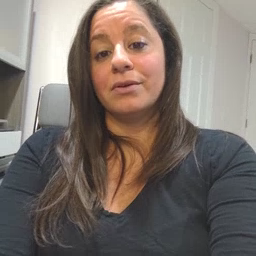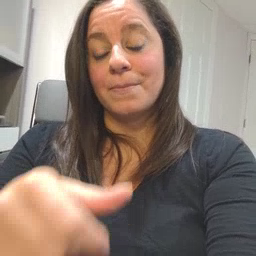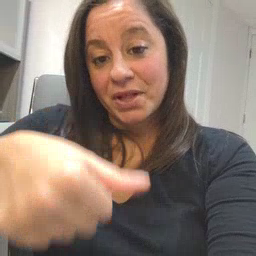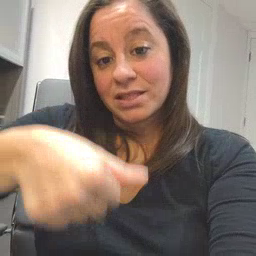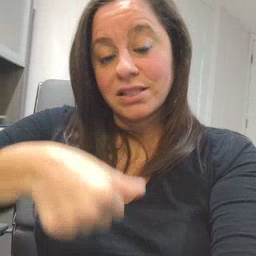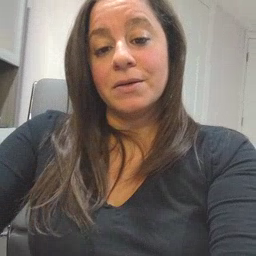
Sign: puzzle